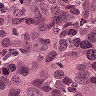
Metastatic tissue present: yes